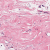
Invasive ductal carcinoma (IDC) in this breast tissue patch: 0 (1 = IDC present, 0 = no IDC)